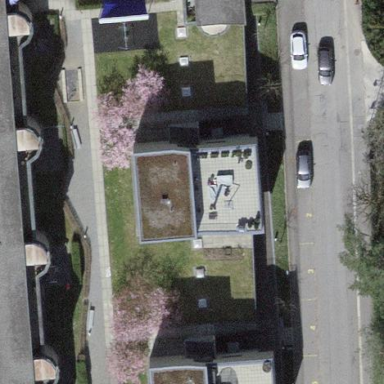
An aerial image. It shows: Residential building.